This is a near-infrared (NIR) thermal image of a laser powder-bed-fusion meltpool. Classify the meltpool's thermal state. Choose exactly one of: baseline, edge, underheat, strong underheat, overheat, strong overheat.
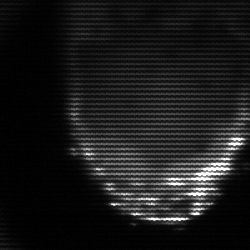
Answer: edge